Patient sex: M
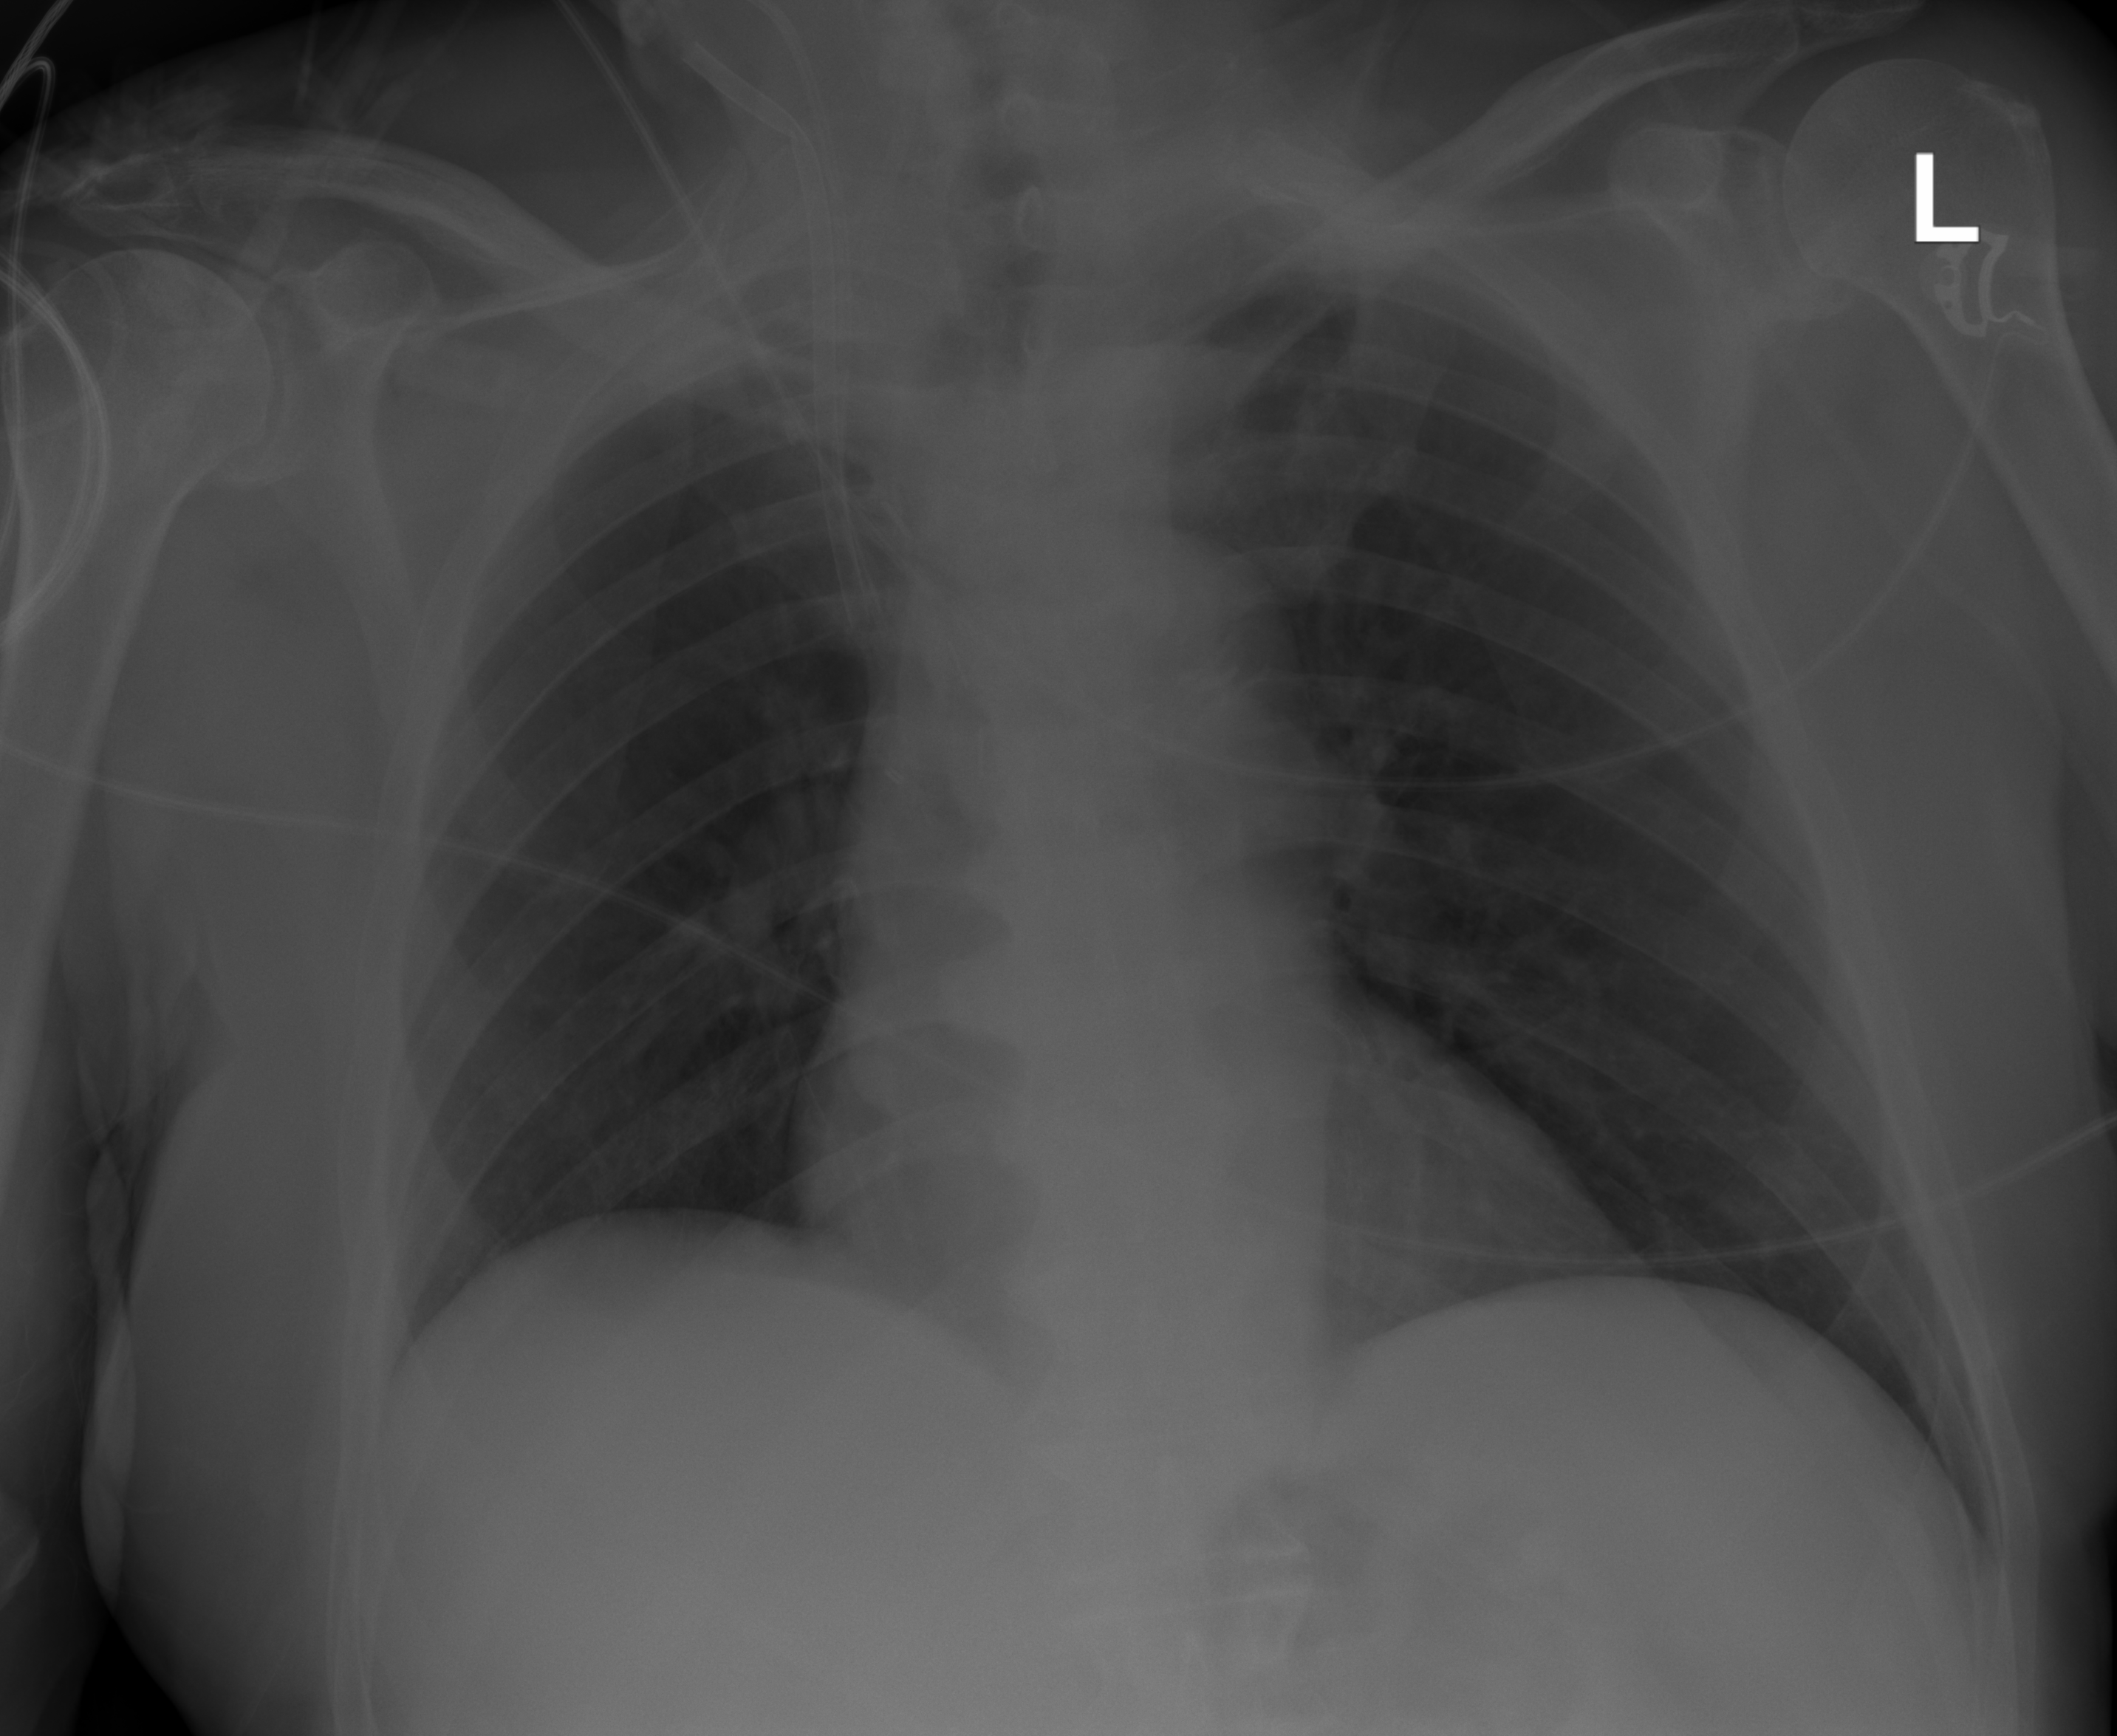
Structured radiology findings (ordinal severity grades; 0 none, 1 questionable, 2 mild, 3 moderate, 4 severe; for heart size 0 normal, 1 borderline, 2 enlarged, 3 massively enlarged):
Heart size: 0
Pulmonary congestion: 0
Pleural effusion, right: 0
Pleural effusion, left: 0
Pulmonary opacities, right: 0
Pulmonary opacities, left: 0
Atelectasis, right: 1
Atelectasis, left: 1